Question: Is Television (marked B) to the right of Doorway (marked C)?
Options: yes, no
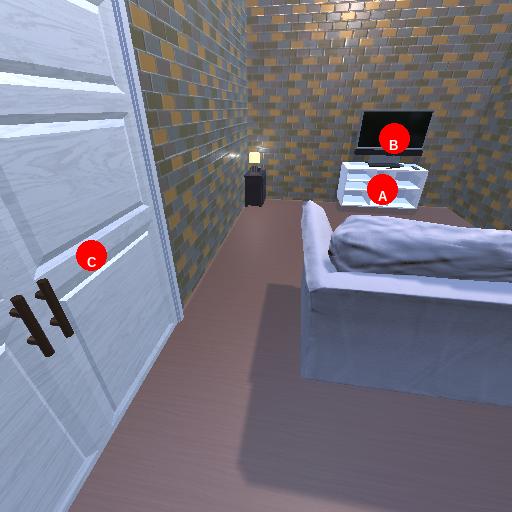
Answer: yes